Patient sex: F
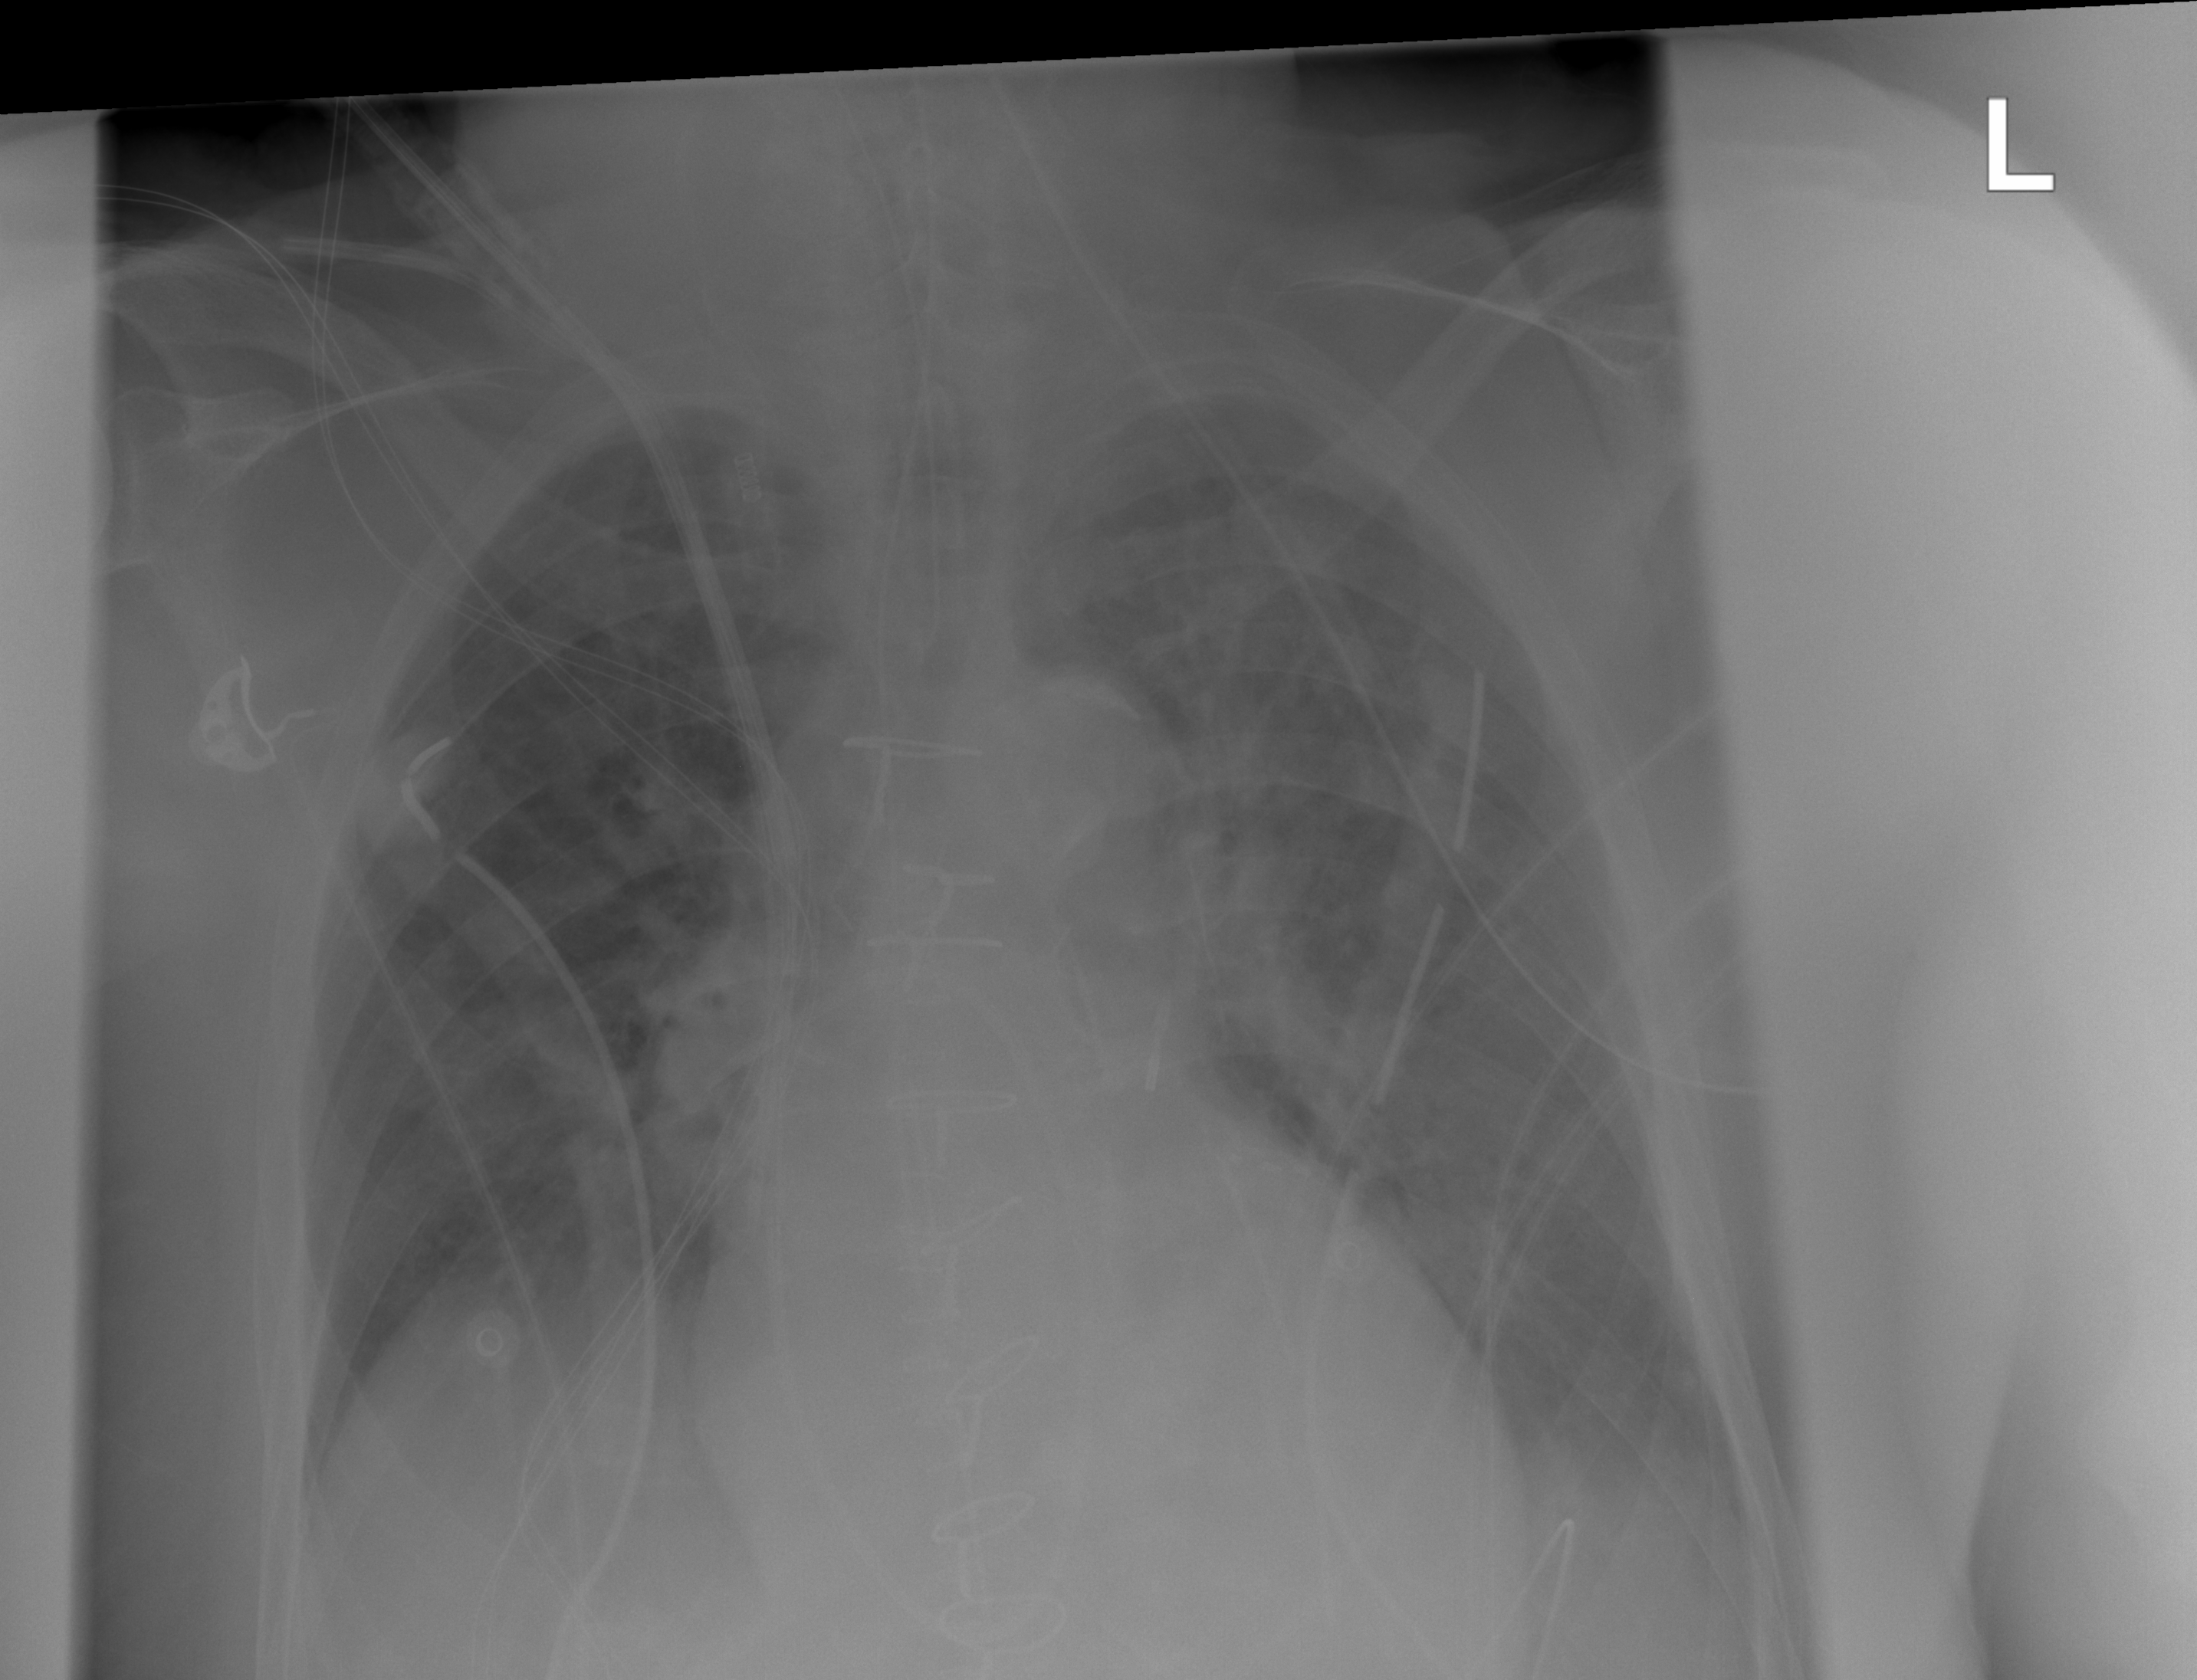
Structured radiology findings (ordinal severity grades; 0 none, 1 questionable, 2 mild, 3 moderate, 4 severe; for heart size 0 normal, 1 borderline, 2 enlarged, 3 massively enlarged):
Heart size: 2
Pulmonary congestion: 2
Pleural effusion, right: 0
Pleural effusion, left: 2
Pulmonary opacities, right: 2
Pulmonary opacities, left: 2
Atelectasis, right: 0
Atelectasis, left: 2